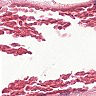
Metastatic tissue present: no